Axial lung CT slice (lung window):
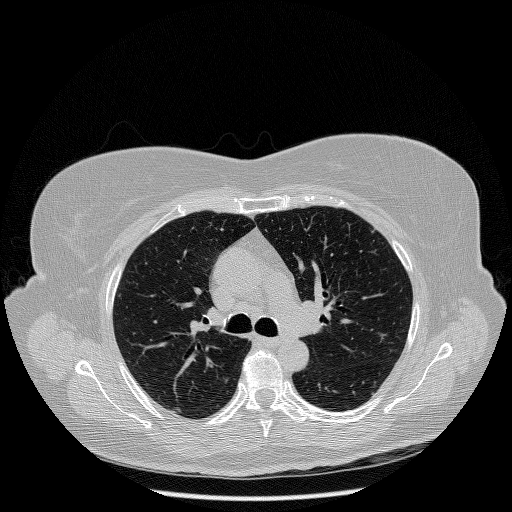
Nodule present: no